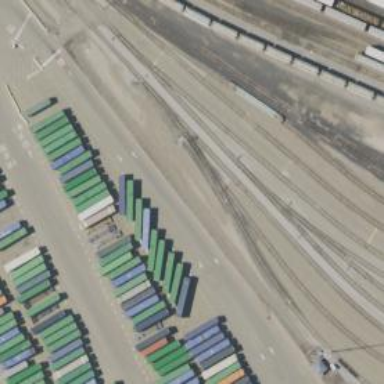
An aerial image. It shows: Railway yard in service.